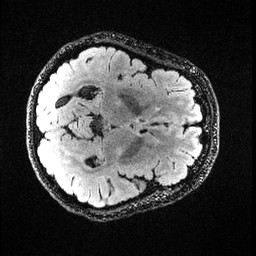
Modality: FLAIR
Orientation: axial
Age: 29
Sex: female
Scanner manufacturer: ge
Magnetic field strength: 3 T
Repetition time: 4.802 s
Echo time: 0.1162 s